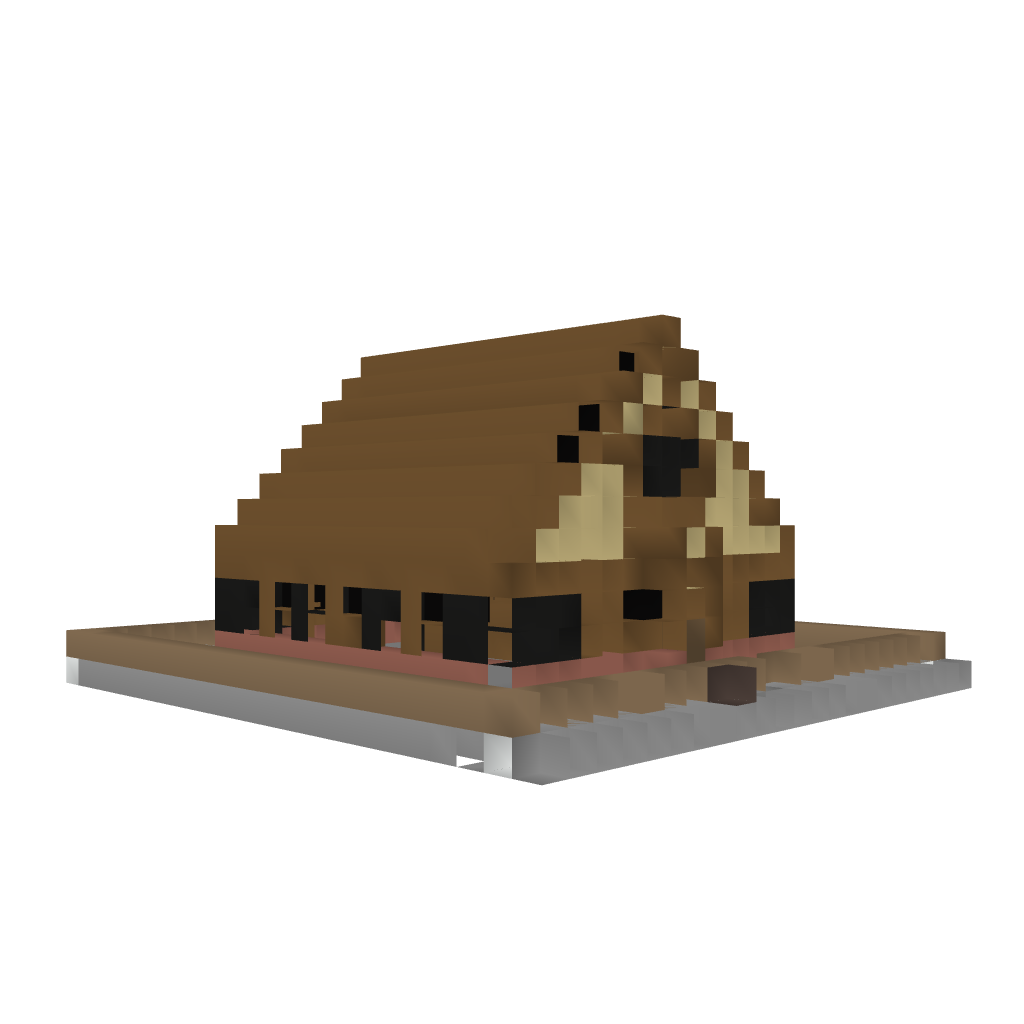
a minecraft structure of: Simple House 01